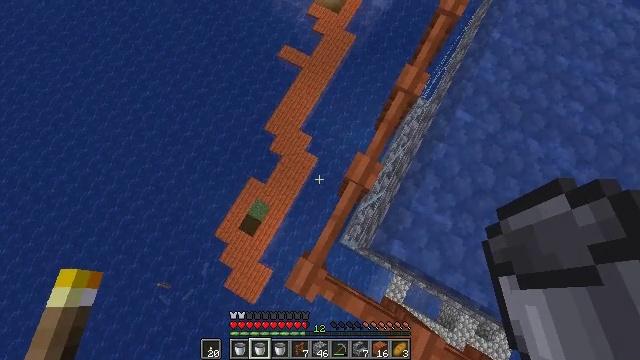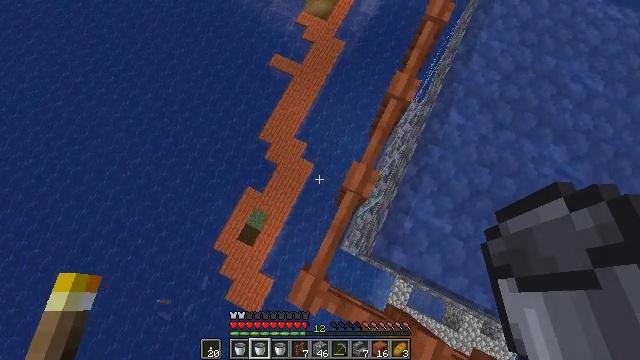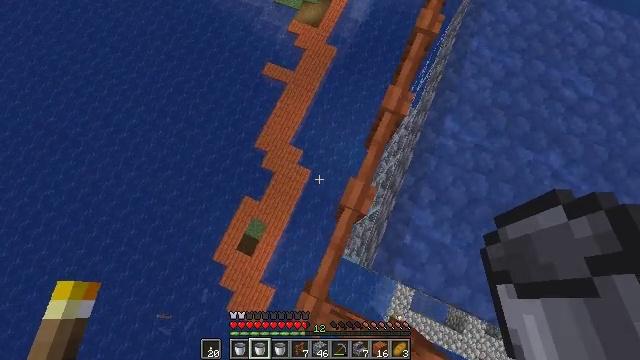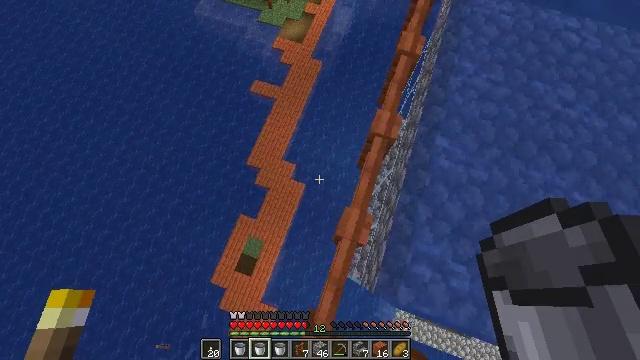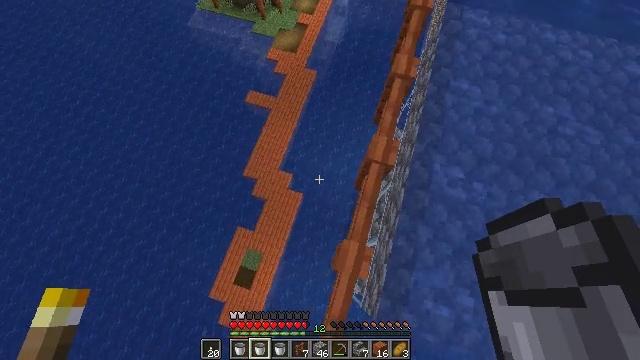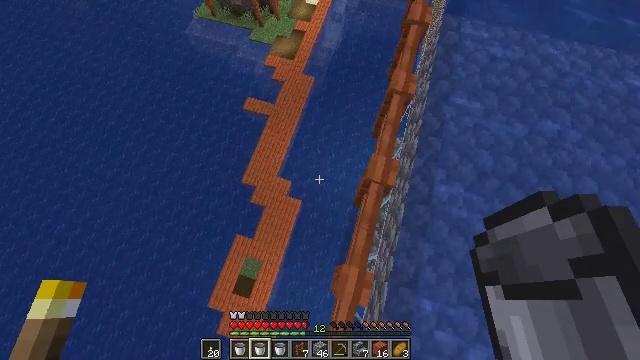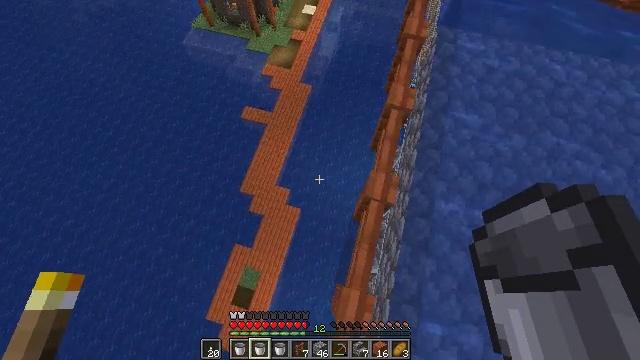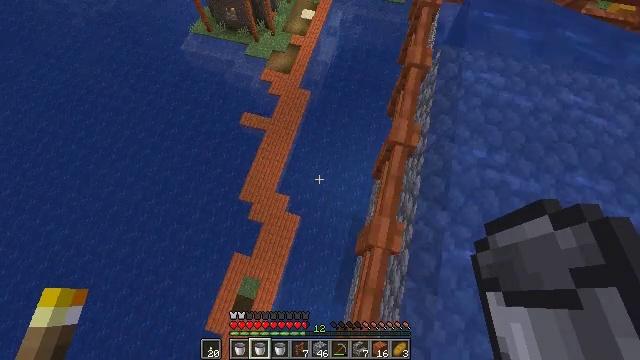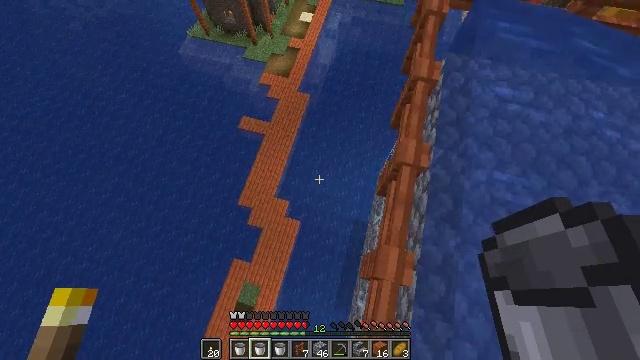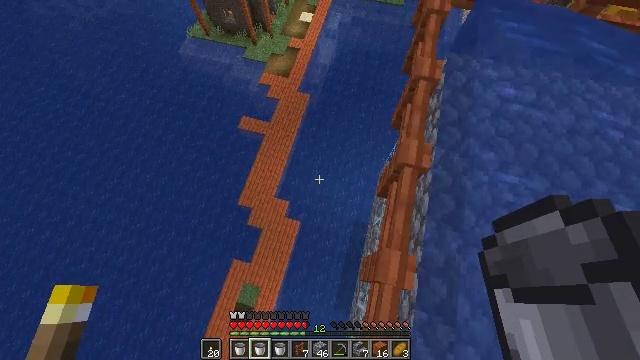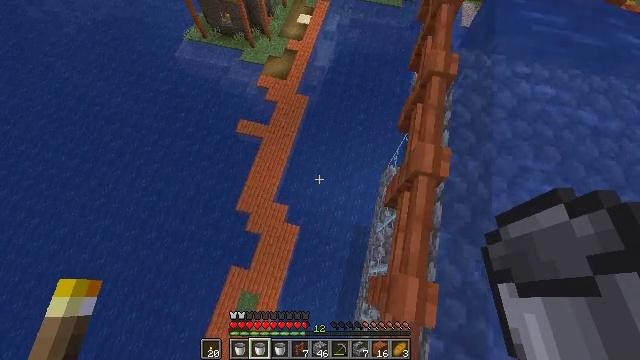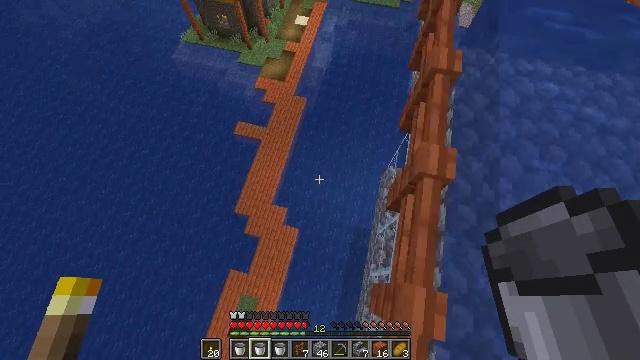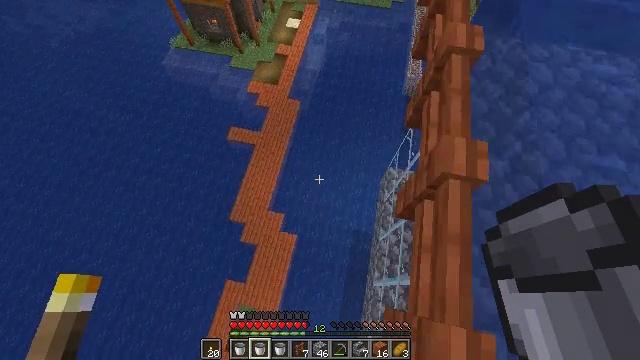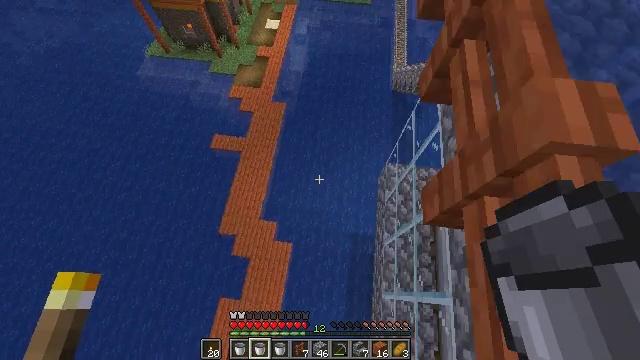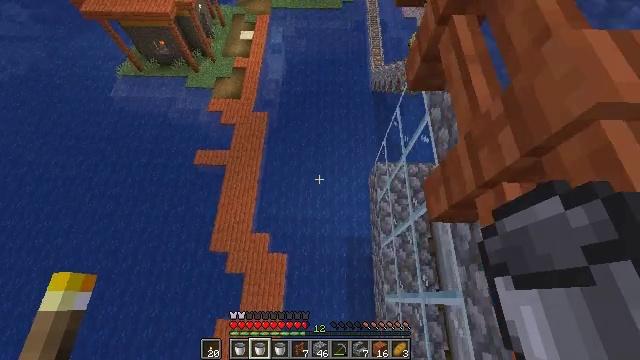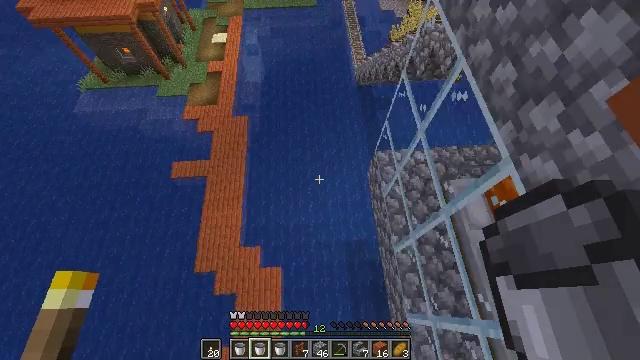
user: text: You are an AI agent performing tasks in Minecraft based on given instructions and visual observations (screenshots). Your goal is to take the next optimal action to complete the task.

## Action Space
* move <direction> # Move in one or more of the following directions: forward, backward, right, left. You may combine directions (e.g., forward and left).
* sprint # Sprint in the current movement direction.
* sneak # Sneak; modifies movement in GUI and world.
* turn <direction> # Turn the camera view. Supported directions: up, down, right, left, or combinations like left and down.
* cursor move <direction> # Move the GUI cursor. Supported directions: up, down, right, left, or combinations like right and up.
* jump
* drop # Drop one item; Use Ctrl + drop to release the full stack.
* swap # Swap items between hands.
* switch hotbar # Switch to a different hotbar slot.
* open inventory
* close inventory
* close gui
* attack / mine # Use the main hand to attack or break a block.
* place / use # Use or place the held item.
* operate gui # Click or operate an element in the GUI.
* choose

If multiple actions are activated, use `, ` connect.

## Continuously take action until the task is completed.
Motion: motion action
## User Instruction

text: Attack the powered rail to remove it.
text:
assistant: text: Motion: move forward, turn right and up
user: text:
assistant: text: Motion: move forward, turn right and up
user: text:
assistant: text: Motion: move forward, turn right and up
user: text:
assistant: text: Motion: move forward, turn right and up
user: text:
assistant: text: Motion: move forward
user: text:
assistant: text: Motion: move forward, turn up
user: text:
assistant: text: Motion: move forward
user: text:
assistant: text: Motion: move forward
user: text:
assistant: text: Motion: move forward
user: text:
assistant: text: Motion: move forward
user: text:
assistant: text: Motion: move forward
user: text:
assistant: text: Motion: move forward, turn right
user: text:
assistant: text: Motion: move forward, turn right
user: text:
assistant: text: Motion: move forward, turn right and up
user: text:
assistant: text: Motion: move forward, turn right and up
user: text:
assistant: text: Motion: move forward, turn right
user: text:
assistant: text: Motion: move forward
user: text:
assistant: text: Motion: move forward
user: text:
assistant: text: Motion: move forward, turn right and up
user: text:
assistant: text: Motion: move forward, turn right and up
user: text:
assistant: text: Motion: move forward, turn right and up
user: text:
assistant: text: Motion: turn right and up
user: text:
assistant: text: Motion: turn right and up
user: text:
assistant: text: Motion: turn right and up
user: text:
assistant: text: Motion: turn right and up
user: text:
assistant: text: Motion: turn right and up
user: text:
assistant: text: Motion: turn right and up
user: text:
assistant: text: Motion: turn up
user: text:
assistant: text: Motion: turn left and up
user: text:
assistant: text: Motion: turn left and up